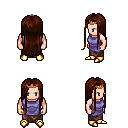
a pixel art fantasy rpg character, male body template, human, light skin, chain tabard jacket, robe skirt, brown extra-long hairstyle, bronze tiara, gold boots, four views (front, back, left, right), 2x2 character sprite sheet, small pixel art, hard edges, no anti-aliasing